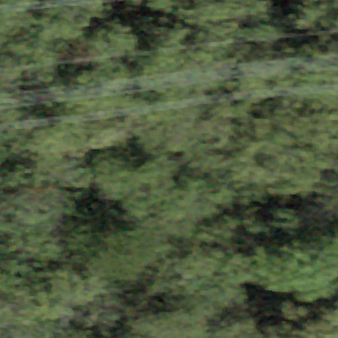
Label: other